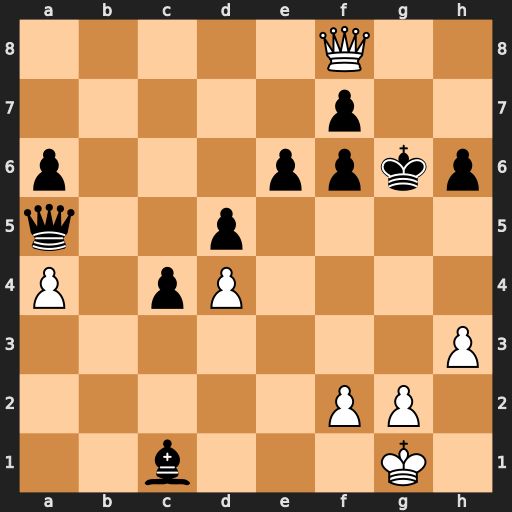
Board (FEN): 5Q2/5p2/p3ppkp/q2p4/P1pP4/7P/5PP1/2b3K1
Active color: w
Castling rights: -
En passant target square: -
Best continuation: Qg8+ Kf5 Qg4#